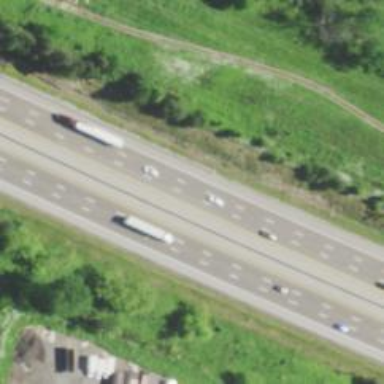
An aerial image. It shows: Asphalt motorway.